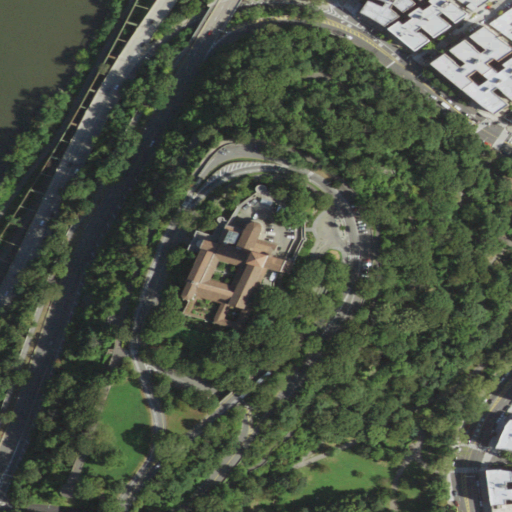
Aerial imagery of mountain in New York named Long Hill containing open development, low intensity development, medium intensity development, high intensity development, deciduous forest, open water, and grassland